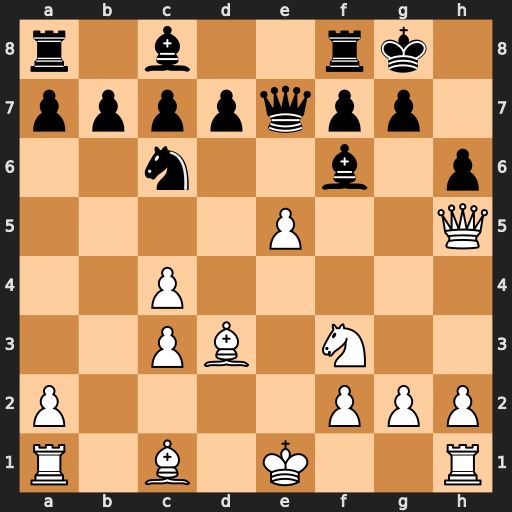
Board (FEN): r1b2rk1/ppppqpp1/2n2b1p/4P2Q/2P5/2PB1N2/P4PPP/R1B1K2R
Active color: w
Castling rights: KQ
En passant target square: -
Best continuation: Qf5 g6 Qxf6 Qxf6 exf6